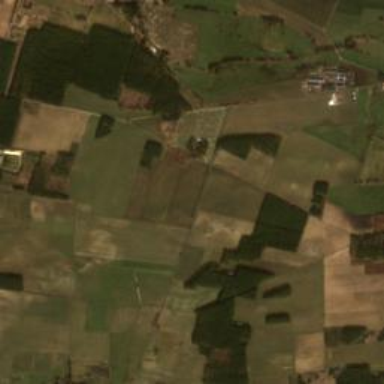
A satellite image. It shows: Picturesque farmland scene.